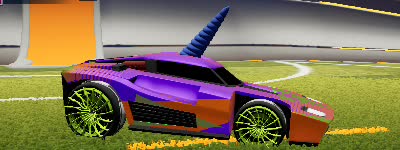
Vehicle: breakout